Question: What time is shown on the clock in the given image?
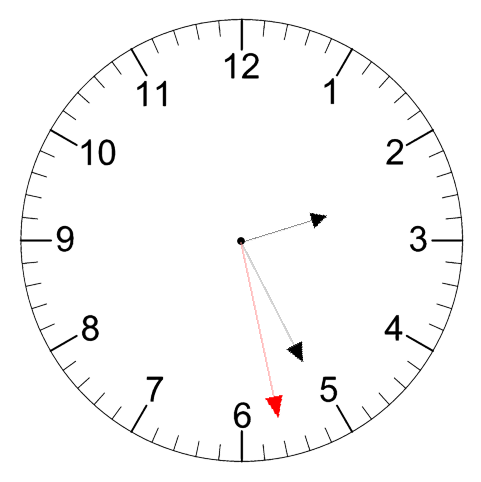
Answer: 02:25:28